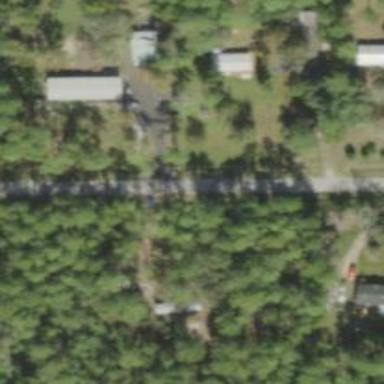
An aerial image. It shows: Driveway leading to service road.